Aerial crown-view tile of a tropical tree (Barro Colorado Island, Panama), acquired 20241014:
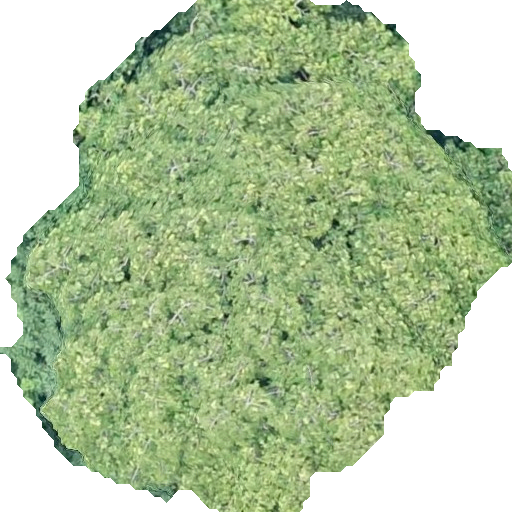
Species: Virola surinamensis
GBIF accepted scientific name: Virola surinamensis
Crown area: 294.531 m²